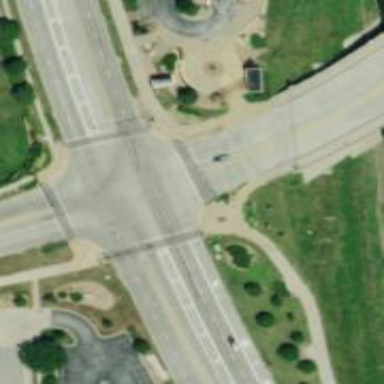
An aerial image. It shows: Mini roundabout on the road.